Question: I got three divs with dynamically changed with inside a parent div.
I need to align the first div left, the middle one has to be centered with the same padding to the left and right div, and the right one aligned to the right.
Sounds easy, but isn't (at least to me)!

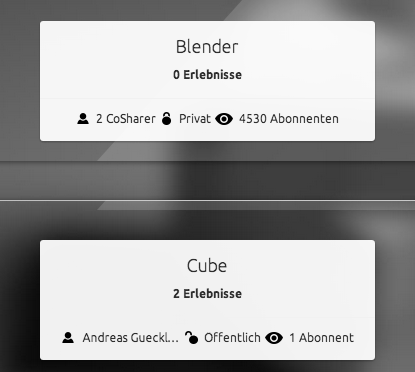
Answer: Someone did the following fiddle but edited the wrong way!
Unfortunately, I don't know who did this.
Maybe spezzino, but I am not sure:
'''
<div class="wrap">
<div class="left">
left
</div>
<div class="right">
right
</div>
<div class="center">
center
</div>
</div>
'''
'''
.wrap{
text-align:center;
}
.left{
float: left;
background:grey
}
.right{
float: right;
background:red
}
.center{
text-align:left;
background:green;
margin:0 auto;
display:inline-block
}
'''
<URL>